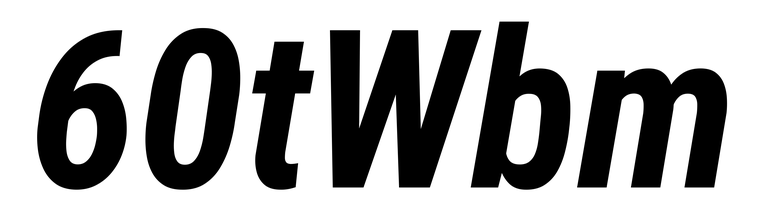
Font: Roboto-Italic_Condensed_Bold_Italic